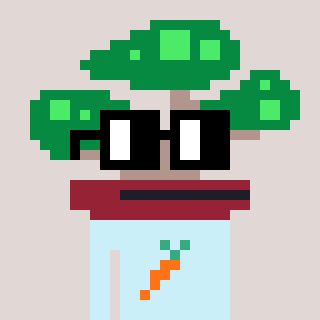
a pixel art character with square black glasses, a bonsai-shaped head and a cold-colored body on a warm background